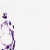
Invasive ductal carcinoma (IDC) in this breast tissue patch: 0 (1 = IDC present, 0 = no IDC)